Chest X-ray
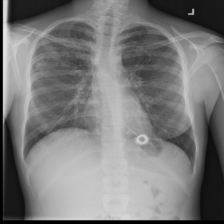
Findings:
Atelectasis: negative
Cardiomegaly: negative
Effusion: negative
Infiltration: negative
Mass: negative
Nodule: negative
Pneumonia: negative
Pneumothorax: negative
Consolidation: negative
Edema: negative
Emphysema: negative
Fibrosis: positive
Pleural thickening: negative
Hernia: negative